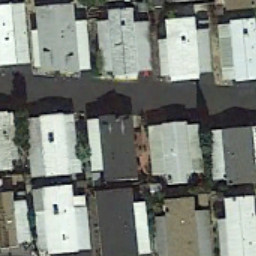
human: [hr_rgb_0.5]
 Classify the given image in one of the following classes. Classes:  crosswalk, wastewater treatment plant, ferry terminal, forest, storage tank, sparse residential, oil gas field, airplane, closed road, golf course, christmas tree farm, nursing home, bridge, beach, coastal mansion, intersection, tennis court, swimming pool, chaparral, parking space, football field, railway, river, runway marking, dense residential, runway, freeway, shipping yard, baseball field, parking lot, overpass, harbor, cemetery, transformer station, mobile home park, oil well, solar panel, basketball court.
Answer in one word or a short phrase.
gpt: mobile home park